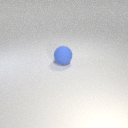
large blue rubber sphere